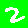
Digit: 2